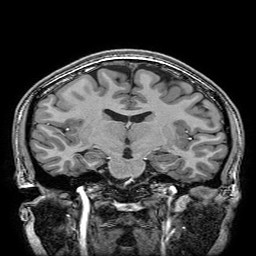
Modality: T1w
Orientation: sagittal
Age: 19
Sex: female
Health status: healthy